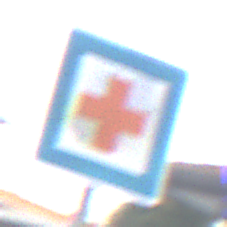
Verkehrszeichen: ErsteHilfe
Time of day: SunriseSunset
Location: Outdoor (Urban)
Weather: Clear
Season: NotSpecified
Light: Natural